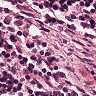
Metastatic tissue present: no